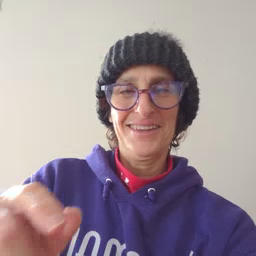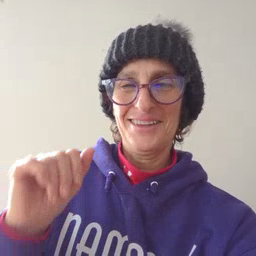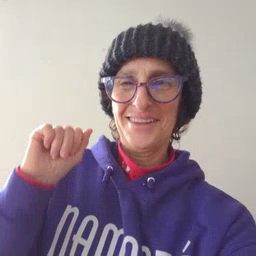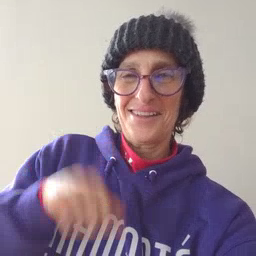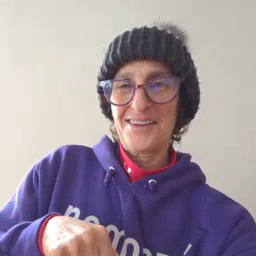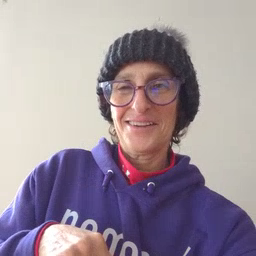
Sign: can